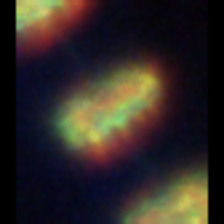
Taxon: Thalassiosira
Group: Diatoms